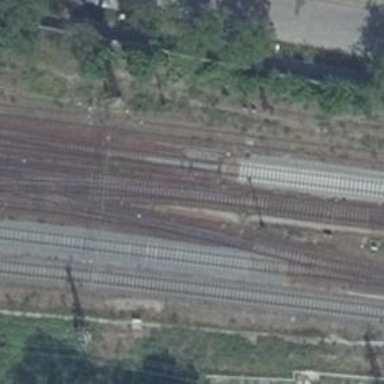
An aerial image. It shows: Railway signal.